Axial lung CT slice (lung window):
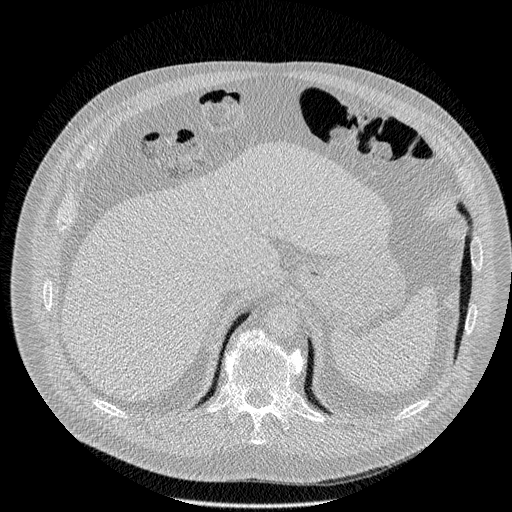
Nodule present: no